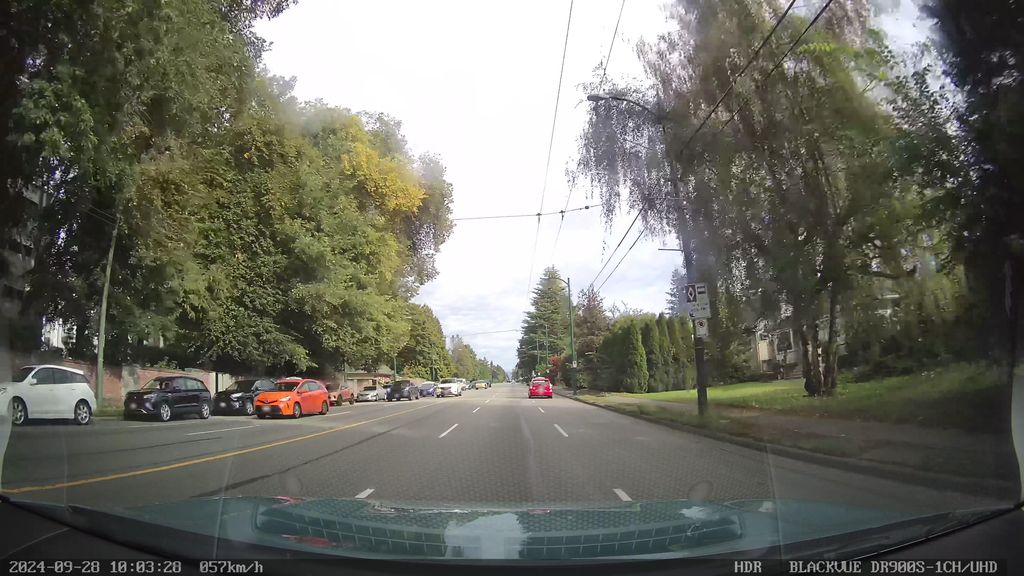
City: vancouver